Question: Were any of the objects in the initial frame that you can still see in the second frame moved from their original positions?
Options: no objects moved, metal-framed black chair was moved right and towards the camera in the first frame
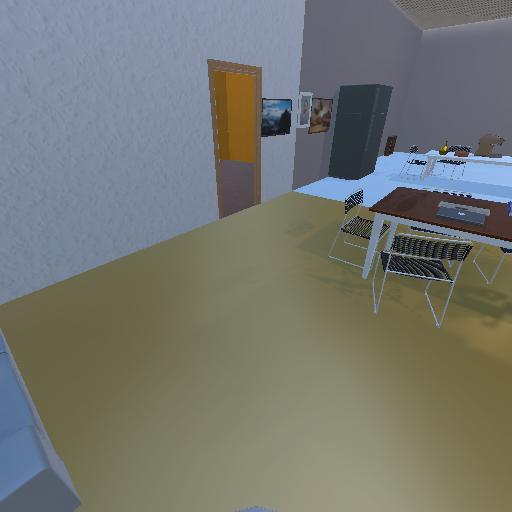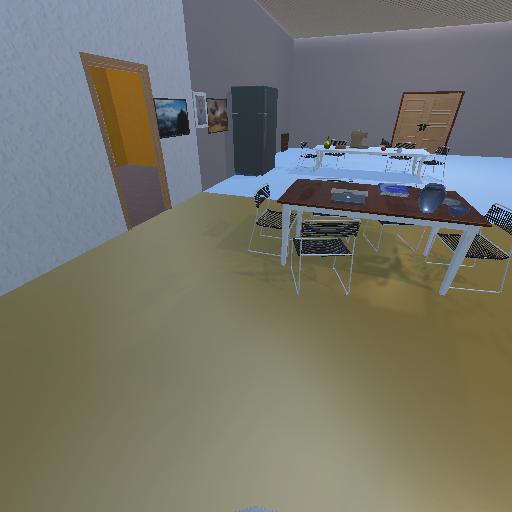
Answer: no objects moved